Chest X-ray. View position: PA
Patient age: 48
Patient sex: F
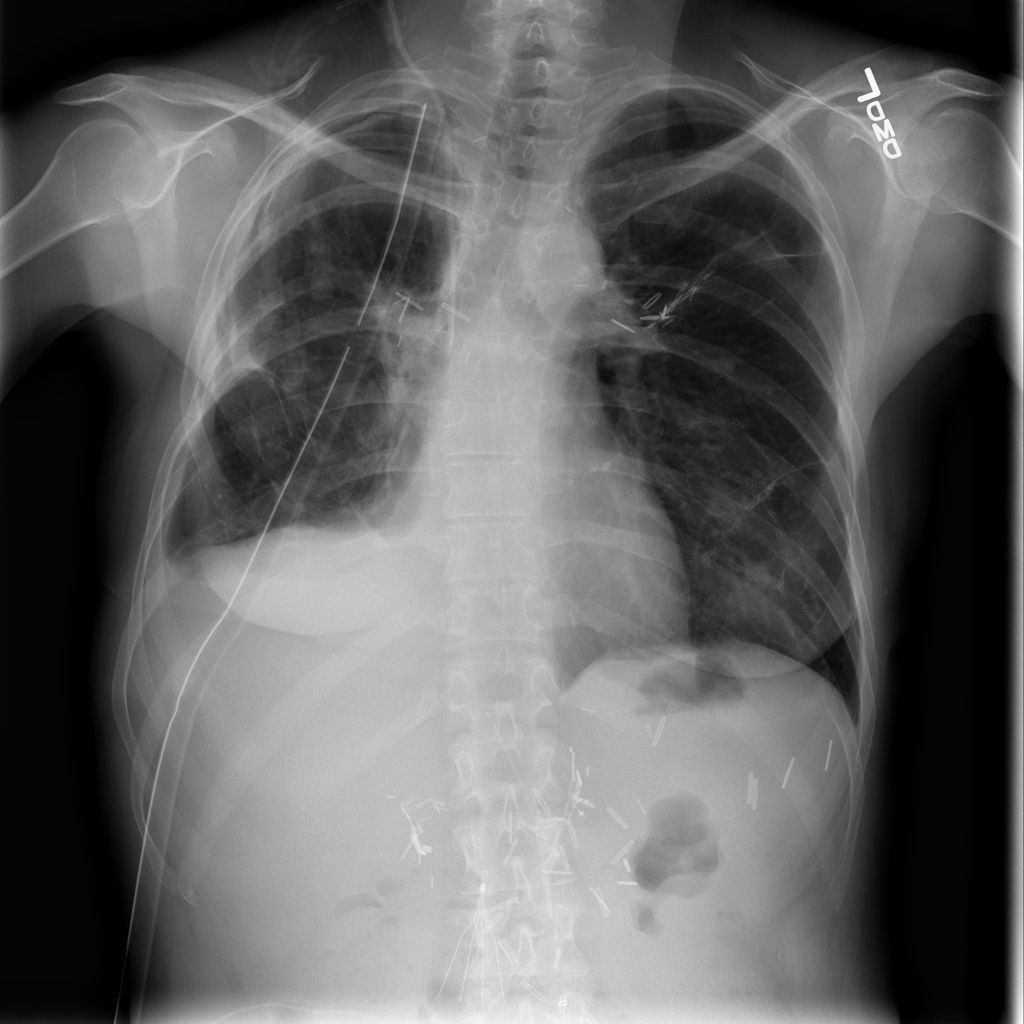
Finding: Pneumothorax